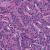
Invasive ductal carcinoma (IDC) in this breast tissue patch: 1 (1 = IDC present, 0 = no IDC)